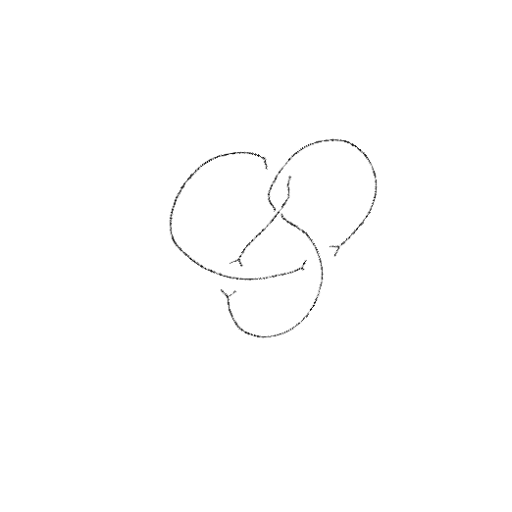
Crossing number: 4